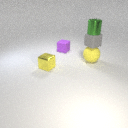
large yellow rubber sphere below small green metal cylinder